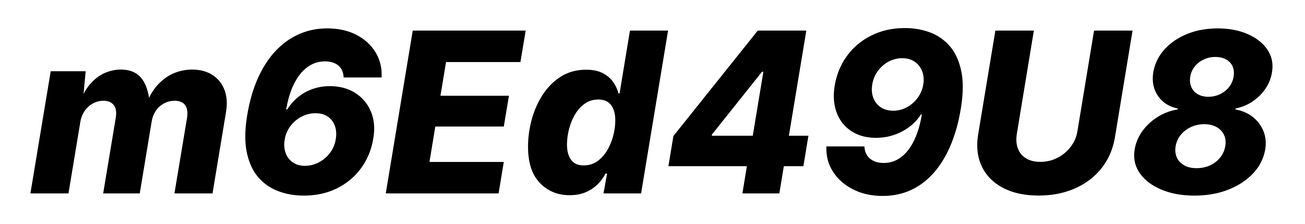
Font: Inter-Italic_ExtraBold_Italic